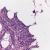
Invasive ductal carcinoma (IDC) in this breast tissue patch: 1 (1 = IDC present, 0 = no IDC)